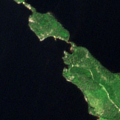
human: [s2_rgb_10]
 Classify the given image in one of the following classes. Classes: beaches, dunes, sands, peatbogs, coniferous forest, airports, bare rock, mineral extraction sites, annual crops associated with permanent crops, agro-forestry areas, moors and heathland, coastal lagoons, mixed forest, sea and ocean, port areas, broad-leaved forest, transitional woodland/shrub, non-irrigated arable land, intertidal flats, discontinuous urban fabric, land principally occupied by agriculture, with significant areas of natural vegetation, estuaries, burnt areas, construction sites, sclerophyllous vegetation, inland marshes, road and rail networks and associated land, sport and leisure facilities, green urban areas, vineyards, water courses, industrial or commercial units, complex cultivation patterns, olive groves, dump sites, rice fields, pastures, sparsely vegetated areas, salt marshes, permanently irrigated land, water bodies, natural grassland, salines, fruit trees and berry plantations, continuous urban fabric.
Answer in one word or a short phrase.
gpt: mixed forest, water bodies